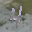
Label: 4